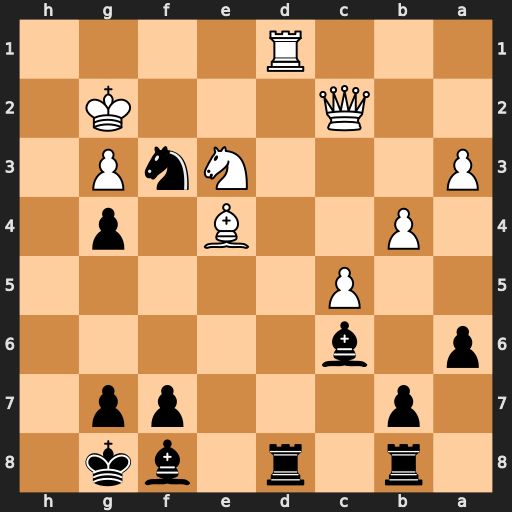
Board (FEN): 1r1r1bk1/1p3pp1/p1b5/2P5/1P2B1p1/P3NnP1/2Q3K1/3R4
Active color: b
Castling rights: -
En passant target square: -
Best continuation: Rxd1 Qxd1 Bxe4